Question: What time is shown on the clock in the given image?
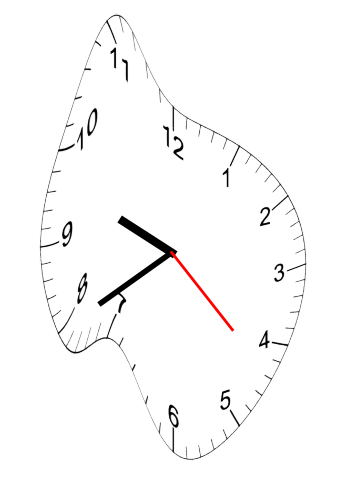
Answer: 09:39:22